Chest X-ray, PA view. Patient: 54 years old, sex F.
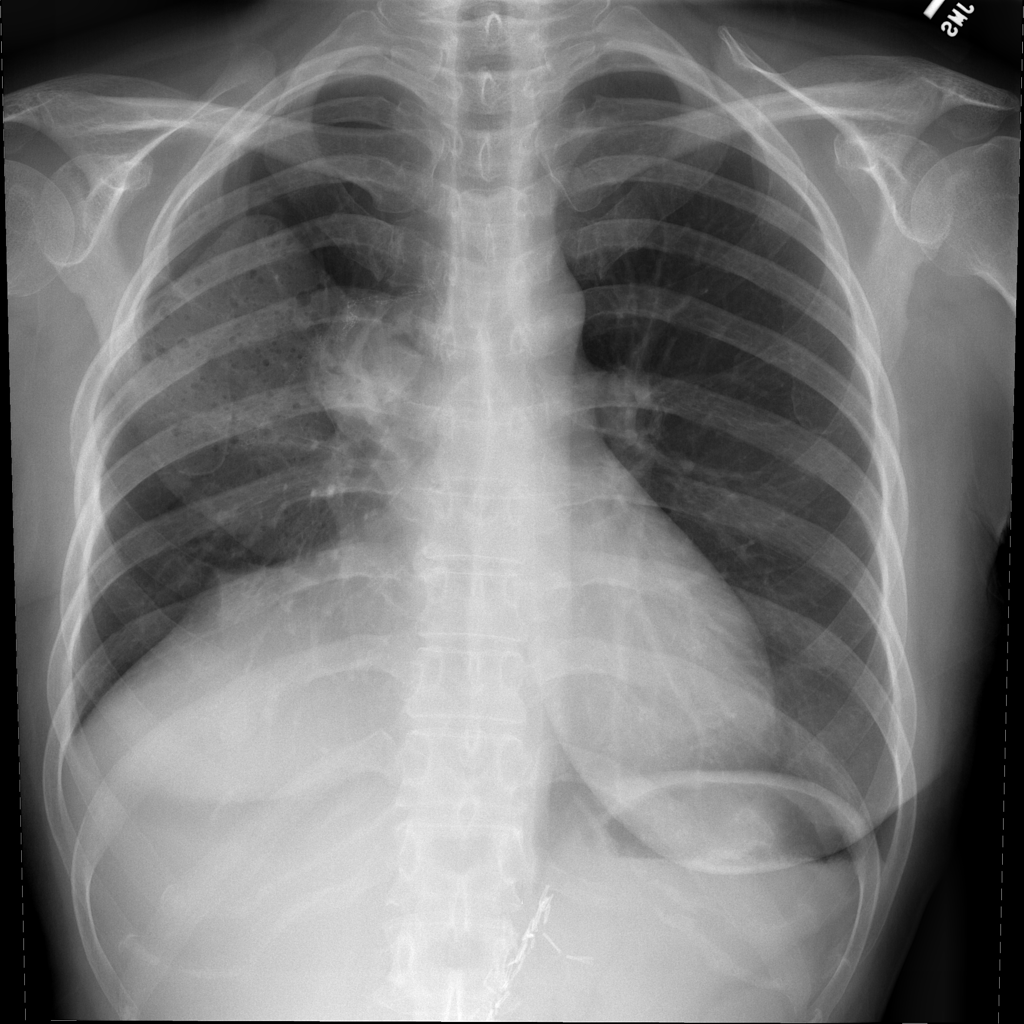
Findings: Infiltration